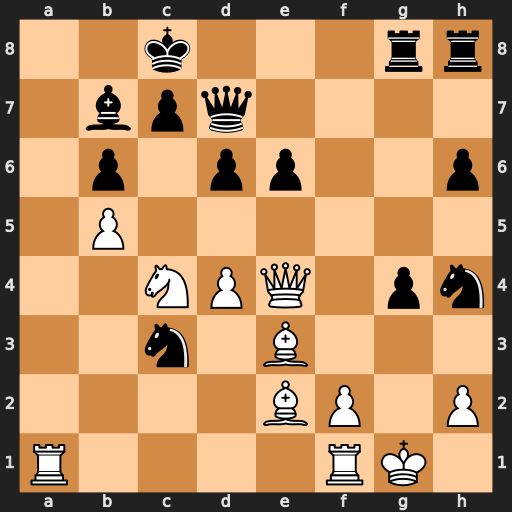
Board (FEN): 2k3rr/1bpq4/1p1pp2p/1P6/2NPQ1pn/2n1B3/4BP1P/R4RK1
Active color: w
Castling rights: -
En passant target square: -
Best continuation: Ra8+ Bxa8 Qxa8#